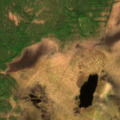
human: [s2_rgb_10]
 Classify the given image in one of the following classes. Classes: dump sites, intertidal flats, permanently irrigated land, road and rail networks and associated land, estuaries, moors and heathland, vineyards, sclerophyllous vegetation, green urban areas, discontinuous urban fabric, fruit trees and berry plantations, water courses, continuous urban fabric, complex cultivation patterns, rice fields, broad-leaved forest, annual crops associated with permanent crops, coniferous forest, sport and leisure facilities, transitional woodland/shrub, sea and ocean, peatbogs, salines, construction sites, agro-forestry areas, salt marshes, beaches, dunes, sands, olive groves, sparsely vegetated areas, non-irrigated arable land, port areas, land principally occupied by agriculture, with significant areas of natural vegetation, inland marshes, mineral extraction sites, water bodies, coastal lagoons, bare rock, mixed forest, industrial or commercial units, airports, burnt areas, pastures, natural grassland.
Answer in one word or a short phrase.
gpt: coniferous forest, mixed forest, peatbogs